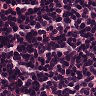
Metastatic tissue present: no